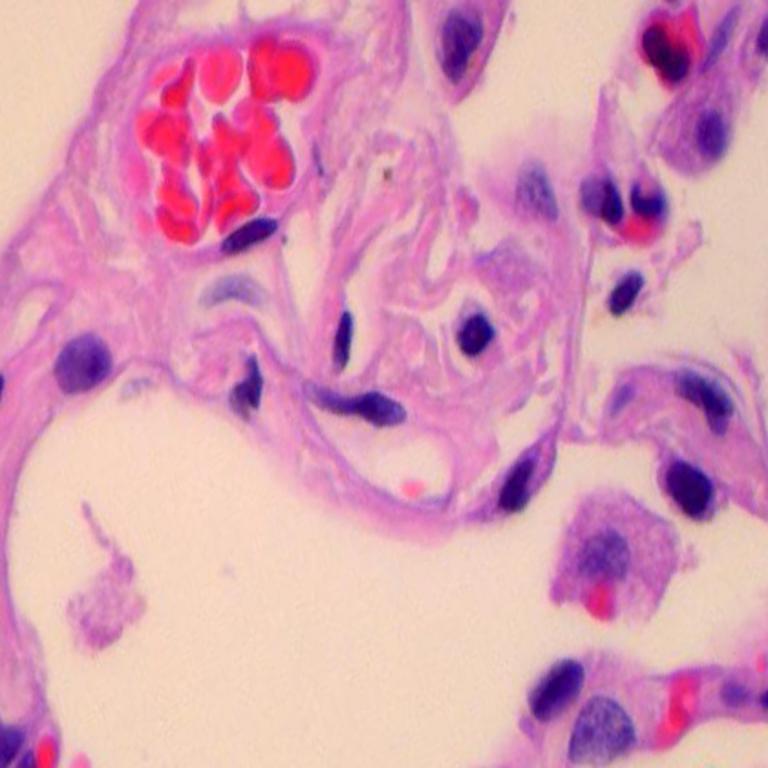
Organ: lung
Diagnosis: benign